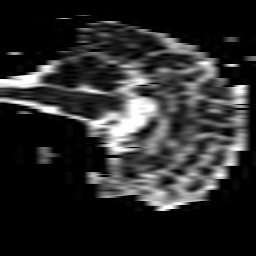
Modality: ADC
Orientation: sagittal
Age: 57
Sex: male
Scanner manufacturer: philips
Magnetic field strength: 1.5 T
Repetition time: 5.019 s
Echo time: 0.07843 s